Question: This is a very simple question: What do I need to change in order to translate this?? Is it hard-coded somewhere? Inside database?
The code bellow creates this tabs and can be found at this file 'app\design
rontend
wd\default emplate\catalog\productiew.phtml@175':
'''
<div class="product-collateral toggle-content tabs">
<?php if ($detailedInfoGroup = $this->getChildGroup('detailed_info', 'getChildHtml')):?>
<dl id="collateral-tabs" class="collateral-tabs">
<?php foreach ($detailedInfoGroup as $alias => $html):?>
<dt class="tab"><span><?php echo $this->escapeHtml($this->getChildData($alias, 'title')) ?></span></dt>
<dd class="tab-container">
<div class="tab-content"><?php echo $html ?></div>
</dd>
<?php endforeach;?>
</dl>
<?php endif; ?>
</div>
'''

It does not follow the '$this->__('Recurring Profile')' pattern. My 'app/locale/pt_BR/Mage_Sales.csv' already have the key/value '"Recurring Profiles","Perfis Recorrentes"'.
This is the page of a recurring profile product running in a Magento 1.9 instance.
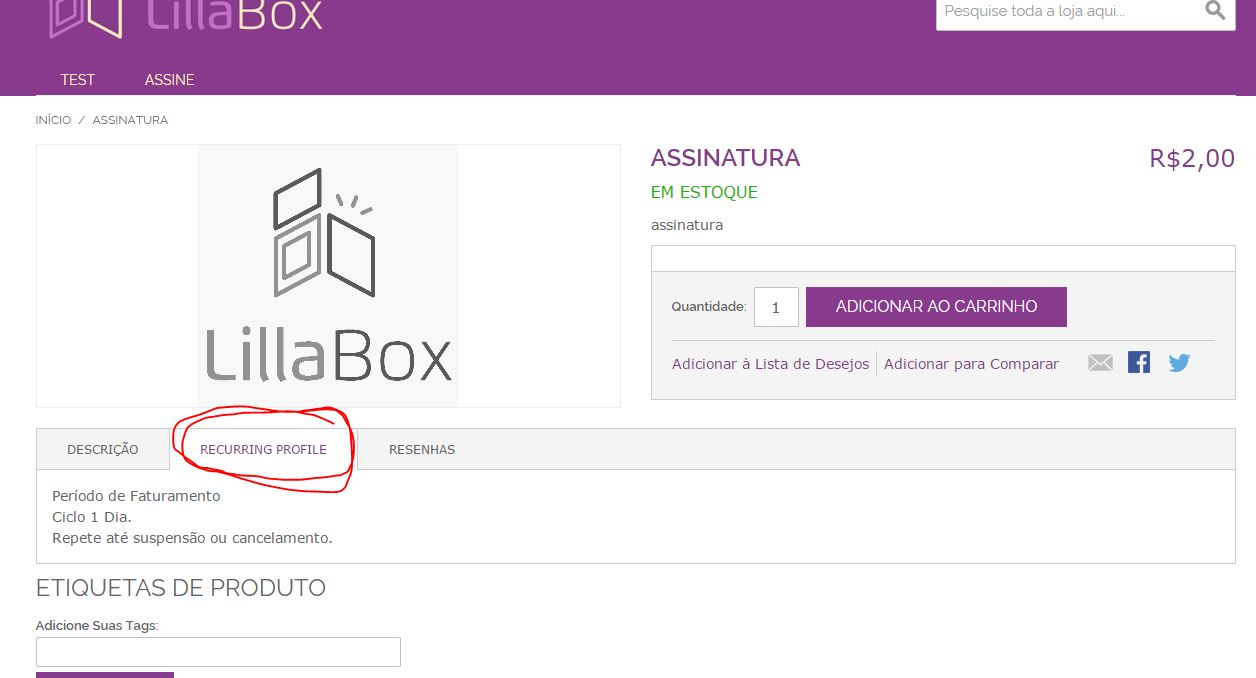
Answer: Thanks @scrowler. Magento is missing the proper localization method call. The code at 'app\design
rontend
wd\default emplate\catalog\productiew.phtml@175' should be changed to:
'''
<div class="product-collateral toggle-content tabs">
<?php if ($detailedInfoGroup = $this->getChildGroup('detailed_info', 'getChildHtml')):?>
<dl id="collateral-tabs" class="collateral-tabs">
<?php foreach ($detailedInfoGroup as $alias => $html):?>
<dt class="tab"><span><?php echo $this->escapeHtml($this->__( $this->getChildData($alias, 'title'))) ?></span></dt>
<dd class="tab-container">
<div class="tab-content"><?php echo $html ?></div>
</dd>
<?php endforeach;?>
</dl>
<?php endif; ?>
</div>
'''
Just added the '$this->__(...)' and check for proper localization in .csv files.